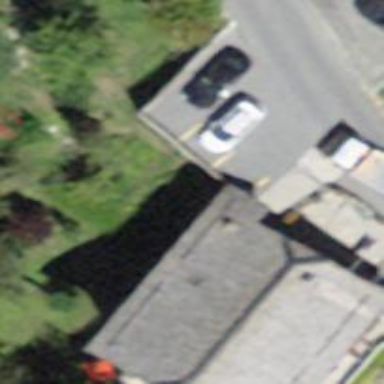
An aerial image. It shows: Parking area with surface.